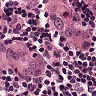
Metastatic tissue present: yes